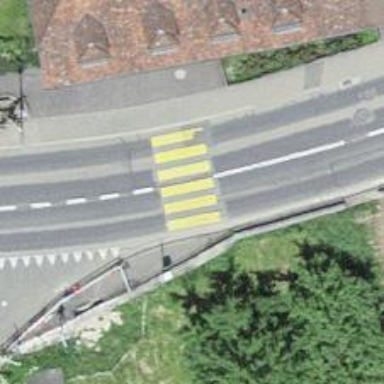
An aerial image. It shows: Marked crossing on the road.